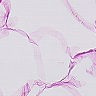
Metastatic tissue present: no